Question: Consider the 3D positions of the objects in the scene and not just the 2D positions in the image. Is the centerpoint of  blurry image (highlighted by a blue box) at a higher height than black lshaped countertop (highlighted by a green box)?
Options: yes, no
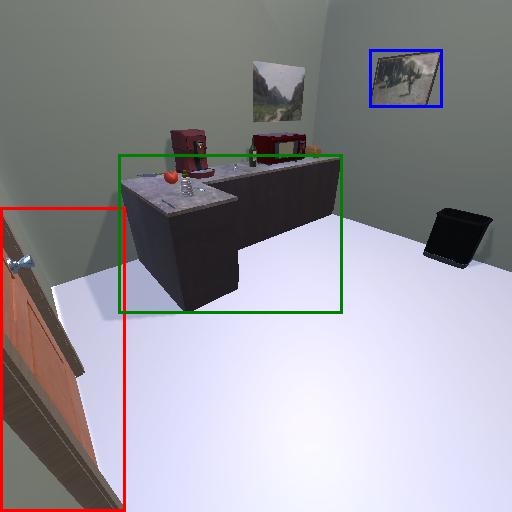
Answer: yes